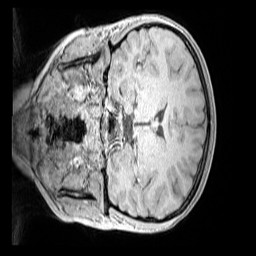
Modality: MP2RAGE
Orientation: coronal
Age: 10
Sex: female
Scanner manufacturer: siemens
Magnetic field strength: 3 T
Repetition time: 4 s
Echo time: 0.00299 s